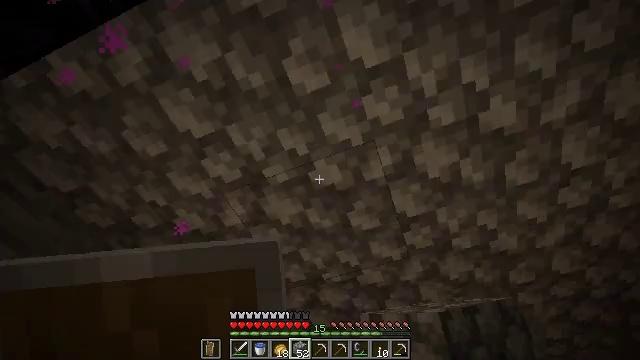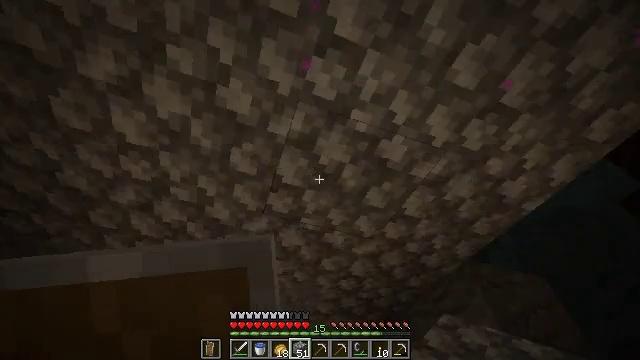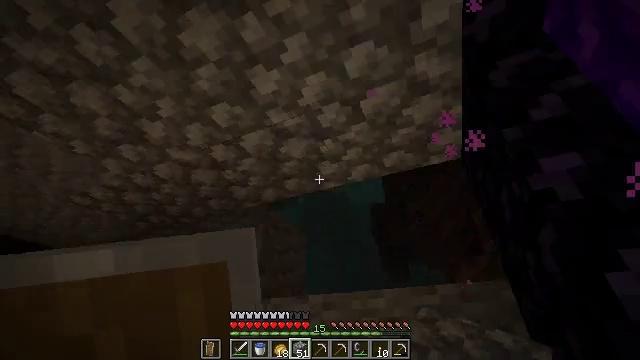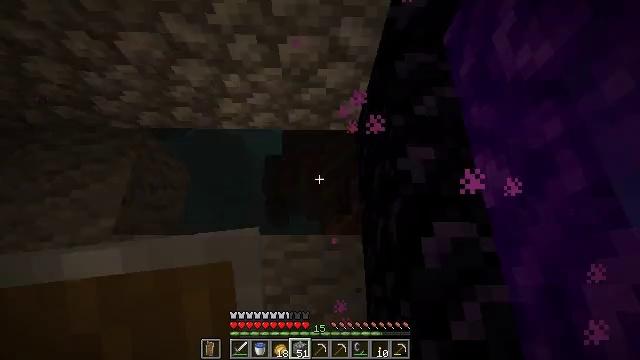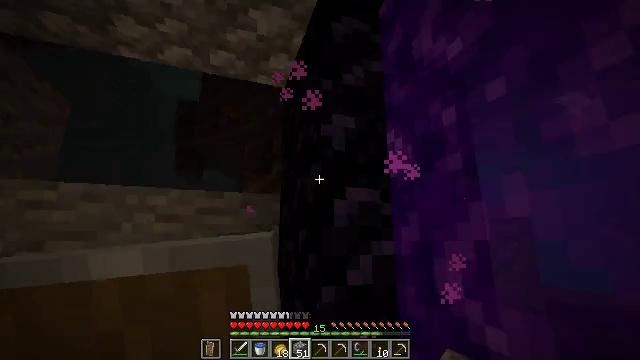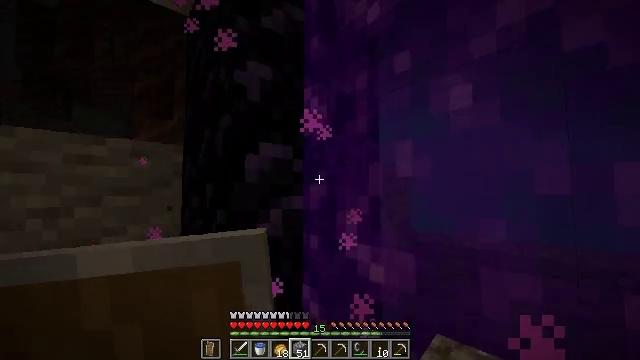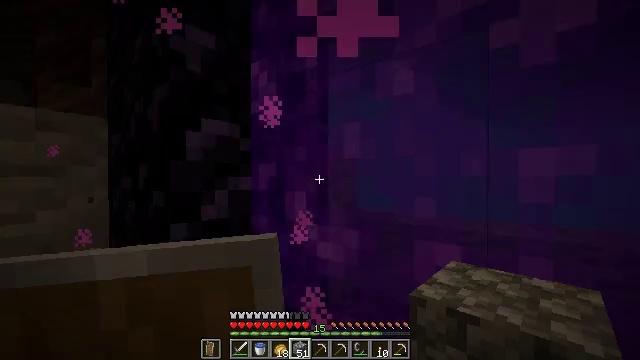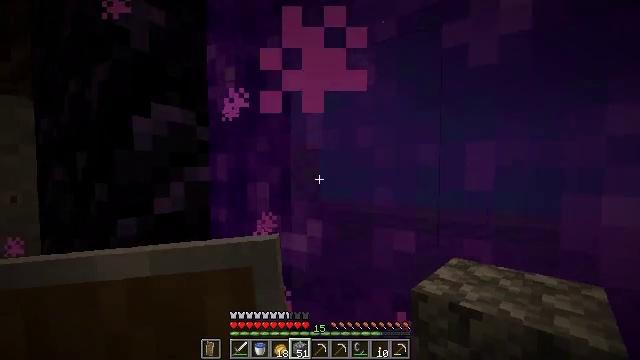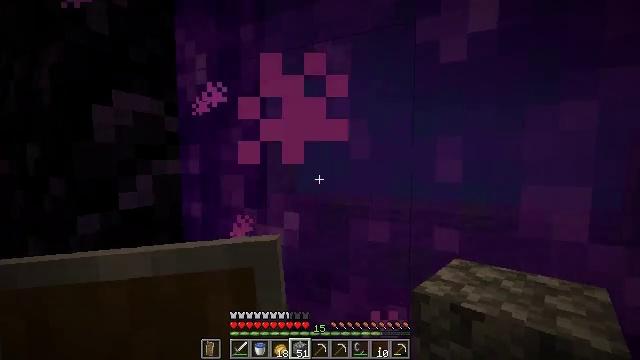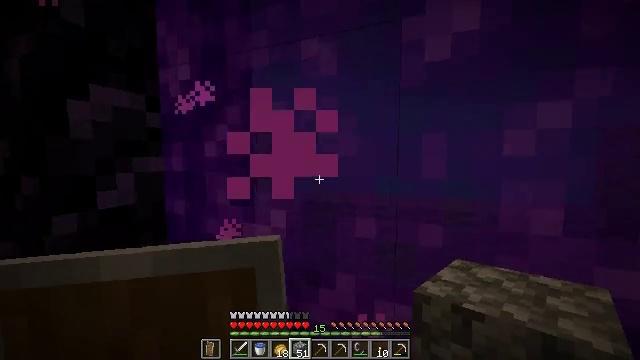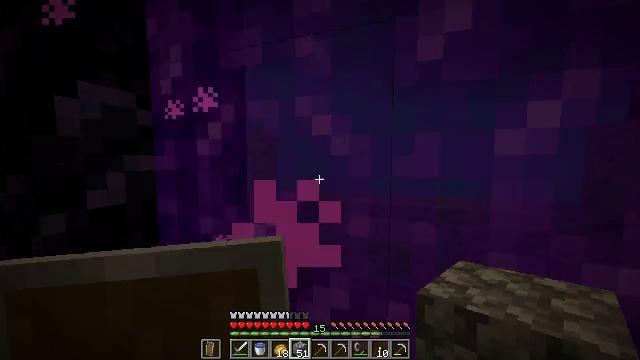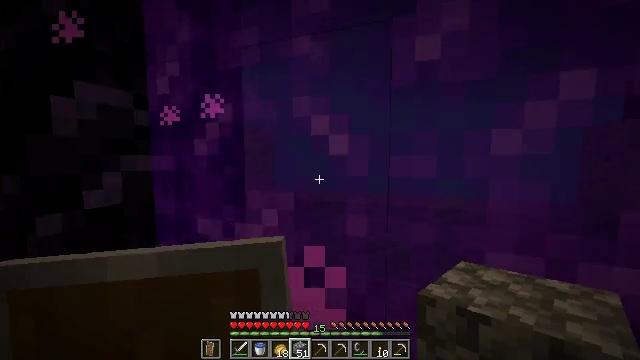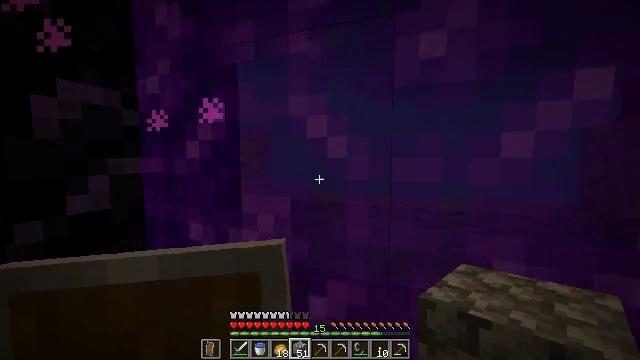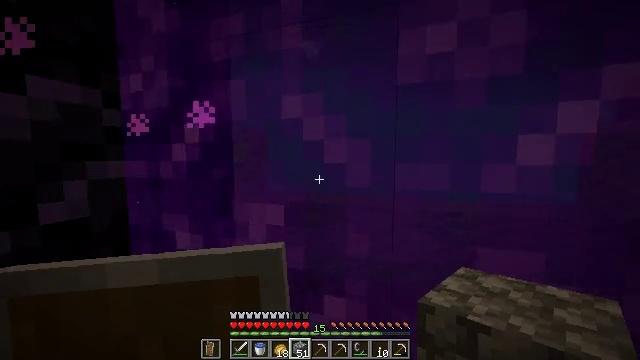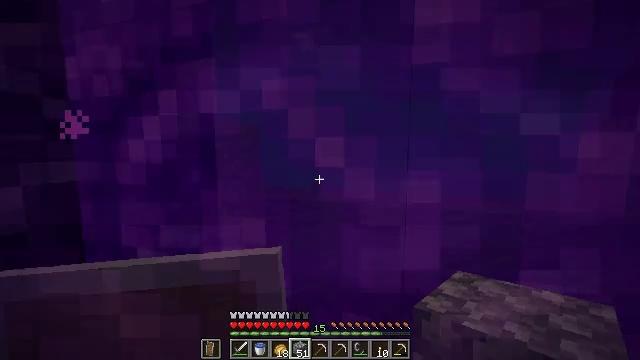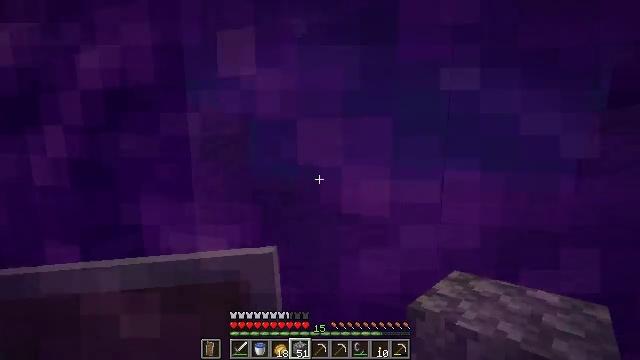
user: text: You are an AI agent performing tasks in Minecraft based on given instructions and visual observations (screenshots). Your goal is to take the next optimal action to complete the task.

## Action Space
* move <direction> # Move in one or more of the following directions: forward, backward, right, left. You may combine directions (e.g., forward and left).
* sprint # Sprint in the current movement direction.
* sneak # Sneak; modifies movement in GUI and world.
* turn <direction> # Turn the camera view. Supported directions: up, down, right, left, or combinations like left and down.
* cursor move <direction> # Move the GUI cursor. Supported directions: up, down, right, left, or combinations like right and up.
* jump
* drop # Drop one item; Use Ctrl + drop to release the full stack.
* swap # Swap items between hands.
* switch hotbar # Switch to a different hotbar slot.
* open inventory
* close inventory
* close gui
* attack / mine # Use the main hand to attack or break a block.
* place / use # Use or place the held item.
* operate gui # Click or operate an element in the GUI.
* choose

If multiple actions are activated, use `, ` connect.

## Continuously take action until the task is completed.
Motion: motion action
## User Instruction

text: Collect soul soil from the ground.
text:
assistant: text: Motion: turn right and down
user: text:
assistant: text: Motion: turn right and down
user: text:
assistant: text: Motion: turn right and down
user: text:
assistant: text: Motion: turn right and down
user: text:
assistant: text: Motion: turn right and down
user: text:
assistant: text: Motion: turn right and down
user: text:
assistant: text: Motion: turn right and down
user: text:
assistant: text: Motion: turn right and down
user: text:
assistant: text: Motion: turn right
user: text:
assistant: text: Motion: turn right
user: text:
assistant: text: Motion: no_op
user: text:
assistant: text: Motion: move forward
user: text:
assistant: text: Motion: move forward
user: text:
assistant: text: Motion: move forward, turn right and down
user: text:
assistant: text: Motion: move forward, turn right and down
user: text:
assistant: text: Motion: move forward, turn right and down
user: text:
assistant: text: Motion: move forward, turn right and down
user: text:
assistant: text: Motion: move forward, turn down
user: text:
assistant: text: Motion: move forward, turn down
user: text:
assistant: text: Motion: move forward, turn down
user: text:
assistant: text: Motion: move forward, turn right and down
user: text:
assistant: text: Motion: move forward, turn down
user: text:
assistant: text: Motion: move forward, turn down
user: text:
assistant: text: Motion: move forward, turn down
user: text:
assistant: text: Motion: no_op
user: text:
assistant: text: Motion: no_op
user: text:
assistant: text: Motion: no_op
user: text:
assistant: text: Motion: no_op
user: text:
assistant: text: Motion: turn right and up
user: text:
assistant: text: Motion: no_op